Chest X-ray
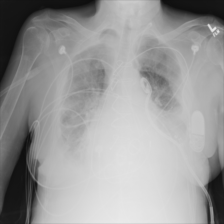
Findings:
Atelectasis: negative
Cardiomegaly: negative
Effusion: positive
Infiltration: negative
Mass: negative
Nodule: negative
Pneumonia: negative
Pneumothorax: negative
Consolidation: negative
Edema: negative
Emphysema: negative
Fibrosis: negative
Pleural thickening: negative
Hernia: negative